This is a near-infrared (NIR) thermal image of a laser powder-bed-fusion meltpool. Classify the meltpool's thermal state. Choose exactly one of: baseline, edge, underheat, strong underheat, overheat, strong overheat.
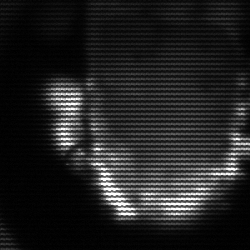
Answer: baseline